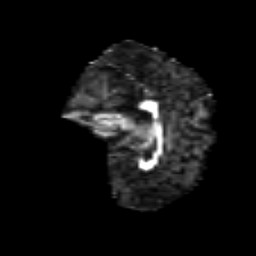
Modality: FA
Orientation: sagittal
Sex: female
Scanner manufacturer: siemens
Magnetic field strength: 3 T
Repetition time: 5 s
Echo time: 0.071 s